Question: I have some code that calls HttpWebRequest's GetResponse() method to retrieve HTML from a URL and return it to the calling method.
This has been working perfectly fine within my Development and QA environments but now that I have uploaded it to my UAT server, I keep getting the following error:
The main difference between Dev/QA and UAT is that UAT uses SSL/HTTPS based URLs whereas Dev/QA uses HTTP. I introduced the following line of code to help progress me a little futher:
'''
ServicePointManager.ServerCertificateValidationCallback = new System.Net.Security.RemoteCertificateValidationCallback(AcceptAllCertifications);
'''
where AcceptAllCertifications always returns true but I still get my 404 error.
I that people who previously had this error have been able to resolve the issue by merely ensuring the URI used for the HttpWebRequest doesn't have a slash at the end (see: <URL> but this does not make a difference to me.
I have now tried what was suggested at this post (see: <URL> where I render the exception on the page. This bypassed the yellow-warning screen and gives me a bit more informtion, including the URL it is trying to get a response from. However, when I copy and paste the URL into my browser, it works perfectly fine and renders the HTML on the page. I'm quite happy therefore that the correct URL is being used in the GetResponse call.
Has anyone got any ideas as to what may be causing me this grief? As said, it only seems to be a problem on my UAT server where I am using SSL.
Here is my code to assist:
'''
public static string GetHtmlValues()
{
var webConfigParentUrlValue = new Uri(ConfigurationManager.AppSettings["ParentUrl"]);
var destinationUrl = HttpContext.Current.Request.Url.AbsoluteUri;
var path = "DestinationController" + "/" + "DestinationAction" + "?destinationUrl=" + destinationUrl;
var redirect = new Uri(webConfigParentUrlValue, path).AbsoluteUri;
ServicePointManager.ServerCertificateValidationCallback = new System.Net.Security.RemoteCertificateValidationCallback(AcceptAllCertifications);
var request = (HttpWebRequest)WebRequest.Create(redirect);
//Ensures that if the user has already signed in to the application,
// their authorisation is carried on through to this new request
AttachAuthorisedCookieIfExists(request);
HttpWebResponse result;
try
{
result = (HttpWebResponse)request.GetResponse();
}
catch (WebException ex)
{
result = ex.Response as HttpWebResponse;
}
String responseString;
using (Stream stream = result.GetResponseStream())
{
StreamReader reader = new StreamReader(stream, Encoding.UTF8);
responseString = reader.ReadToEnd();
}
return responseString;
}
'''
More details of the error as it is rendered on the page:

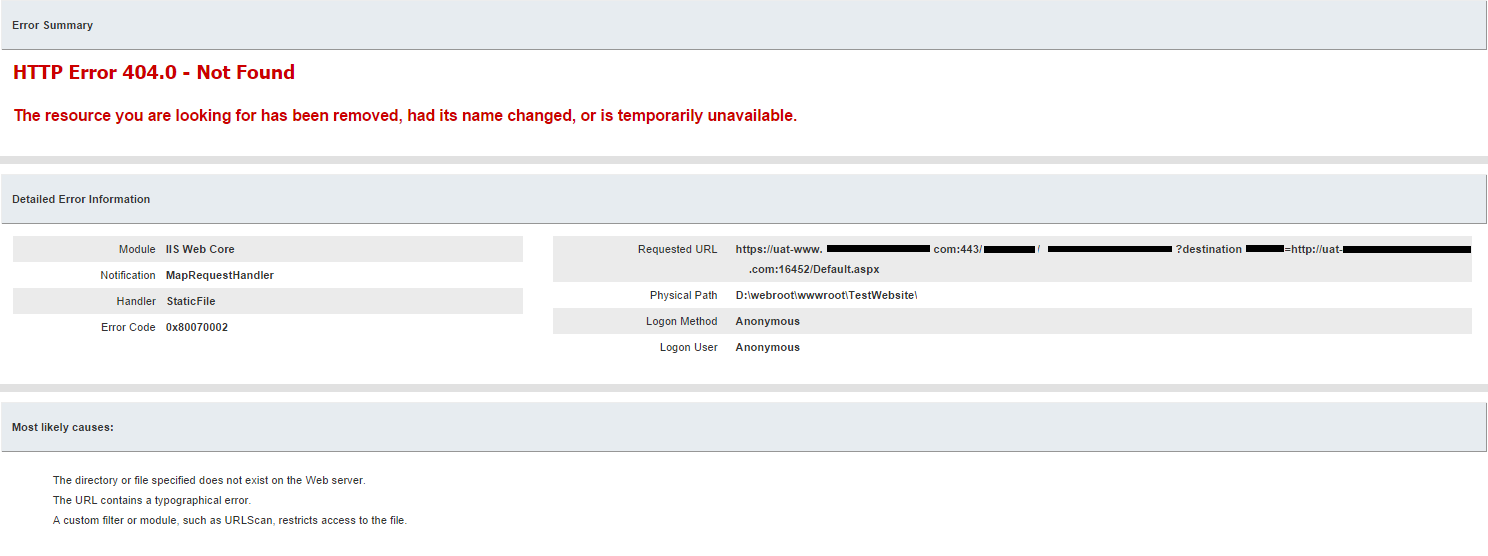
Answer: I finally found the solution to my problem...
The first clue to get me on the right track was the wrong physical path being displayed in the 404 error from IIS. It turns out that this incorrect physical path was mapped to another site in my IIS setup. This particular naturally had a binding also; port 443. As you may know, port 443 is the default port for https.
Now looking at my URL that I was trying to pass into the 'HTTPWebRequest.GetResponse()' method, it looked something like this:
'''
https://www.my-web-site.com
'''
Taking this into account, when this application was hosted on IIS within the bounds of SSL, the error was occuring as follows:
1. Code enters the aforementioned method GetHtmlValues()
2. The code gets https://www.my-web-site.com from the web.config file
3. A response is requested from https://www.my-web-site.com
4. At this point, as no port has been specified and application is now out there on the open internet, it tries to get a response from https://www.my-web-site.com:443
5. The problem is, my application isn't hosted via IIS on port 443. A different application lives here. Subsequently, as the page can't be found on port 443, a 404 error is produced.
Now for the solution...
1. Looking in IIS, I found the port that my application sits on. Let's say port 16523.
2. Whereas previously in my web.config I had my key of ParentUrl decalred with a value of https://www.my-web-site.com, this is to be changed to http://www.my-web-site.com:16523
Note how the 'https' has become 'http' and the port number is specified at the end. Now when the application tries to get the response, it no longer uses the default ssl port as the correct one was specified.